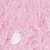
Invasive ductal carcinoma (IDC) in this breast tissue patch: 0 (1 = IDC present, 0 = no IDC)